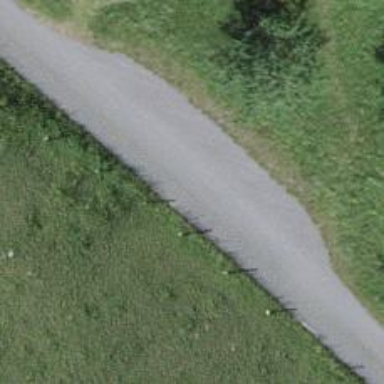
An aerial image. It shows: Passing place on the road.